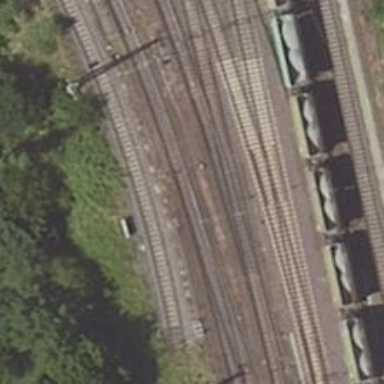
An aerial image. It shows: Railway with electrified contact lines.